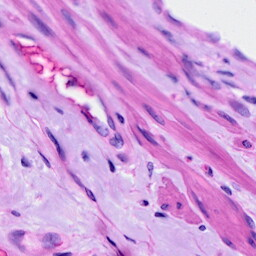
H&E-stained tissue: Ovarian